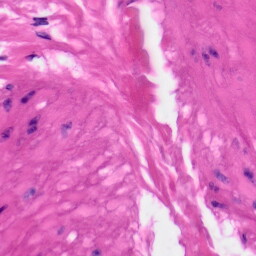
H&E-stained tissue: Skin